Question: We are new to 'Windows Azure' though we have learnt good amount of things and are quite fast learners.
We have used 'Windows Azure' storage for blob objects while developing sitefinity application but this storage access resets to private automatically after certain time period (30 mins or so) and then the pages where these images are accessed are stopped displaying.
Please check the file attached to see the screenshot.
Then we have to manually login into 'Windows Azure' storage and set this to public blob or public container and then it start displaying.
Please help me to solve this. I think I am missing some settings for this.

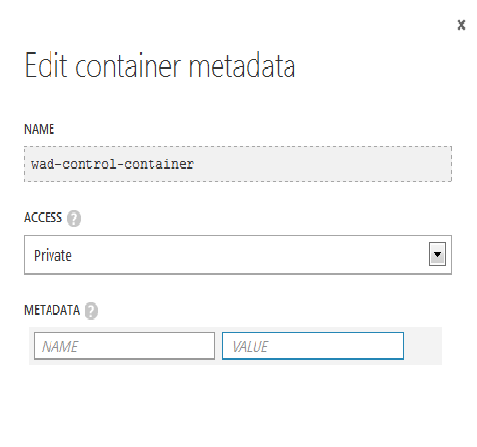
Answer: 'wad-control-container' is a special container which holds 'Windows Azure Diagnostics' configuration data. It is created and managed by diagnostics agent running in your VM and by default its ACL is 'Private'. I believe what is happening is that diagnostics agent is periodically trying to create this container and at that time it is changing its ACL to 'Private'. I would recommend using some other blob container for your application to store blobs.